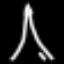
Label: The Eiffel Tower